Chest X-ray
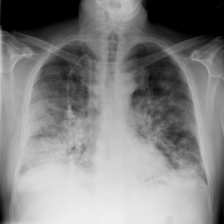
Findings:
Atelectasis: negative
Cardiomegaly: negative
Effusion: negative
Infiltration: negative
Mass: negative
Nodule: negative
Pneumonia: negative
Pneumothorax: negative
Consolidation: negative
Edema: negative
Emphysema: negative
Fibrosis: negative
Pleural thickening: negative
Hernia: negative